【题型】解答题　【知识点】平面几何　【难度】easy
如图，在平面直角坐标系中，$\text{Rt}\triangle ABC$的斜边$AB$在$y$轴上，边$AC$与$x$轴交于点$D$，$AE$平分$\angle BAC$交边$BC$于点$E$，经过点$A$、$D$、$E$的圆的圆心$F$恰好在$y$轴上，$\odot F$与$y$轴相交于另一点$G$．

(1) 求证：$BC$是$\odot F$的切线；
(2) 若点$A$、$D$的坐标分别为$A(0,-1)$，$D(2,0)$，求$\odot F$的半径；
(3) 求证：$AF = \dfrac{1}{2}AD + CD$．

\vspace{0.2cm}
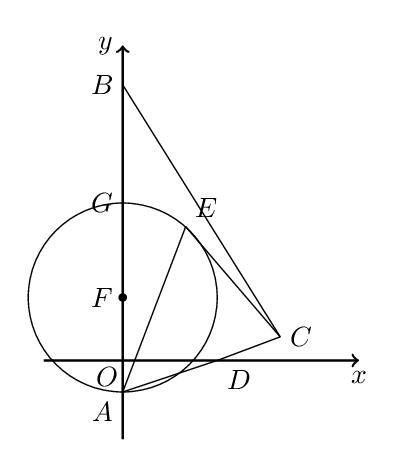
【解答】

\noindent \textbf{【答案】}
(1) 见解析
(2) $\dfrac{5}{2}$
(3) 见解析

\vspace{0.2cm}
\noindent \textbf{【分析】}
(1) 连接$EF$，根据角平分线的定义、等腰三角形的性质得到$\angle FEA = \angle EAC$，得到$FE \parallel AC$，根据平行线的性质得到$\angle FEB = \angle C = 90^\circ$，证明结论；
(2) 连接$FD$，设$\odot F$的半径为$r$，根据勾股定理列出方程，解方程即可；
(3) 作$FR \perp AD$于$R$，得到四边形$RCEF$是矩形，得到$EF = RC = RD + CD$，根据垂径定理解答即可．

\vspace{0.2cm}
\noindent \textbf{【详解】}
(1) 证明：连接$EF$，如图，

$\because AE$平分$\angle BAC$，
$\therefore \angle FAE = \angle CAE$，
$\because FA = FE$，
$\therefore \angle FAE = \angle FEA$，
$\therefore \angle FEA = \angle CAE$，
$\therefore FE \parallel AC$，
$\therefore \angle FEB = \angle C = 90^\circ$，
$\because FE$是圆的半径，
$\therefore BC$是$\odot F$的切线；

(2) 解：连接$FD$，如图，

设$\odot F$的半径为$r$，
$\because A(0,-1)$，$D(2,0)$，
$\therefore OA = 1$，$OD = 2$，
$\therefore OF = r - 1$，
在$\text{Rt}\triangle FOD$中，由勾股定理得：$r^2 = (r - 1)^2 + 2^2$，
解得，$r = \dfrac{5}{2}$，
即$\odot F$的半径为$\dfrac{5}{2}$；

(3) 证明：作$FR \perp AD$于$R$，连接$EF$，如图，

则$\angle FRC = 90^\circ$，
又$\angle FEC = \angle C = 90^\circ$，
$\therefore$四边形$RCEF$是矩形，
$\therefore EF = RC = RD + CD$，
$\because FR \perp AD$，
$\therefore AR = RD$，
$\therefore EF = RD + CD = \dfrac{1}{2}AD + CD$，
$\because AF = EF$，
$\therefore AF = \dfrac{1}{2}AD + CD$．

\vspace{0.2cm}
\noindent \textbf{【点睛】} 本题考查的是切线的判定、垂径定理的应用、矩形的判定和性质、等边对等角及勾股定理，掌握切线的判定定理是解题的关键．

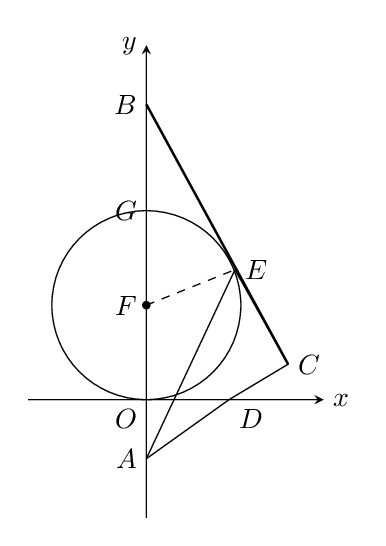
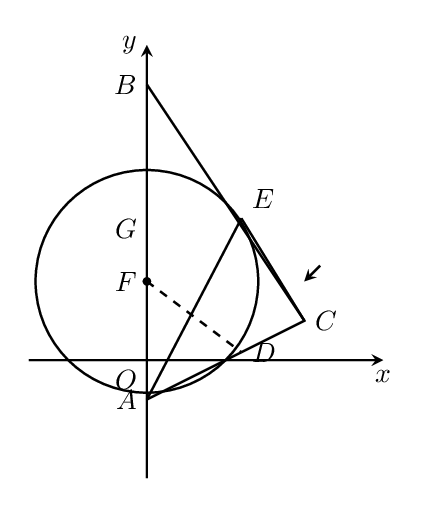
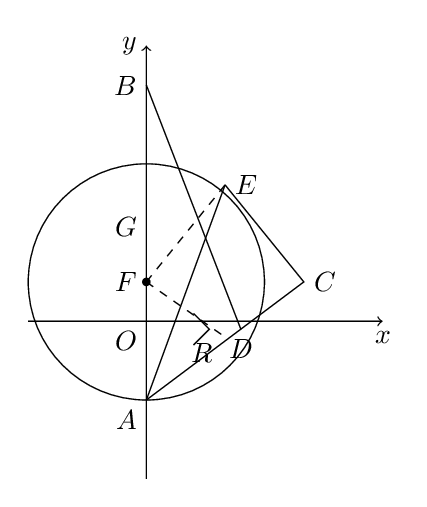